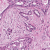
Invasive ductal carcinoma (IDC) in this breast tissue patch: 1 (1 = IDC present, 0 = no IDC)